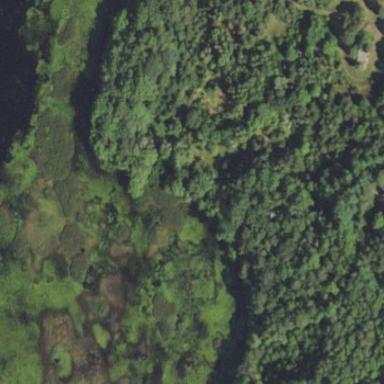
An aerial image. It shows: Beautiful wet meadow natural wetland.